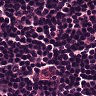
Metastatic tissue present: no